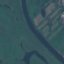
Label: River